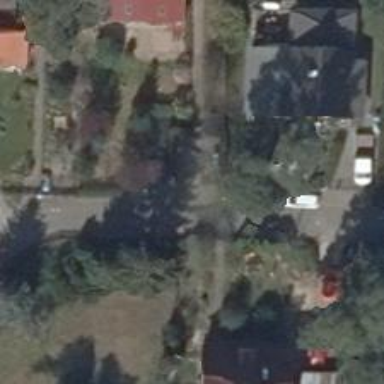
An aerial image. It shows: Residential road.